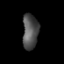
Tissue: prostate
Cell type: T cells
Senescence score: 0.7307
Nuclear area (px): 541
Mean DAPI intensity: 80.617